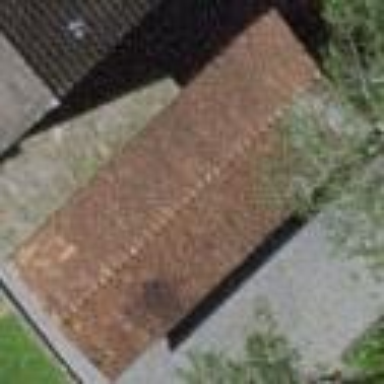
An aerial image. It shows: Shed building.